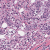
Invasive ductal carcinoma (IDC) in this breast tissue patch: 1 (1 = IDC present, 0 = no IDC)